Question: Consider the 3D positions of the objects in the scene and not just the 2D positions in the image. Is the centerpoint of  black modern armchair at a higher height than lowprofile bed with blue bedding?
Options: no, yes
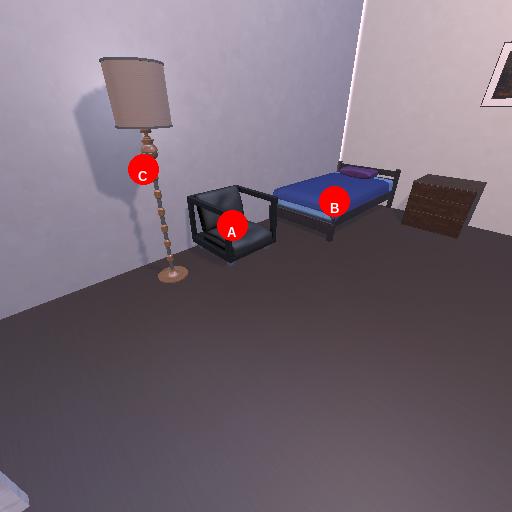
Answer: no